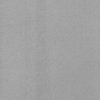
Label: dusty